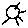
Label: sun